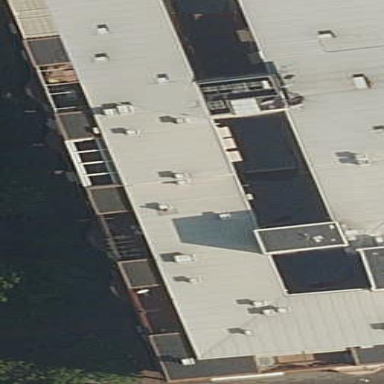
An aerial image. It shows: Part of building is shown in the image.